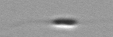
Label: Cylindrotheca_morphotype1